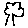
Label: tree